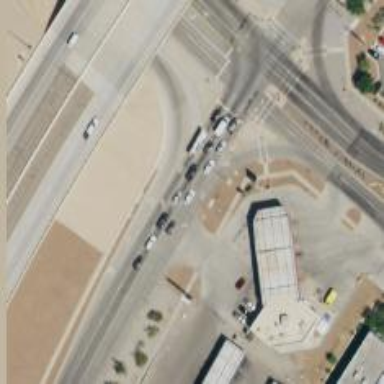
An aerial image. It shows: Frontage road that is classified as secondary link.